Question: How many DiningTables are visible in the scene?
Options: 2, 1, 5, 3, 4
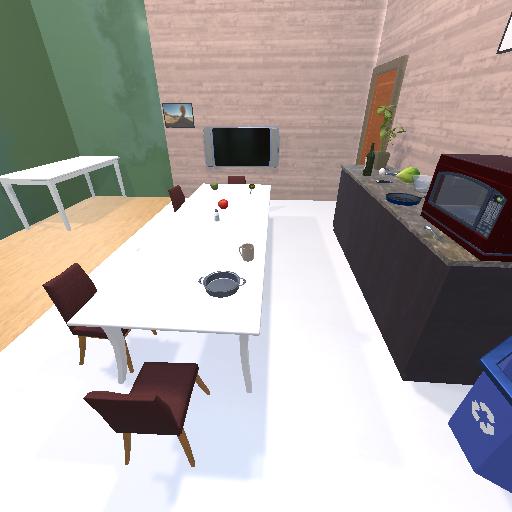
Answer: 2